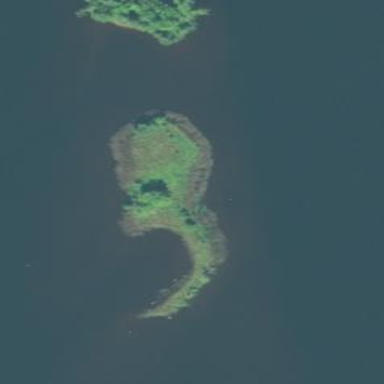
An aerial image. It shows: Islet.